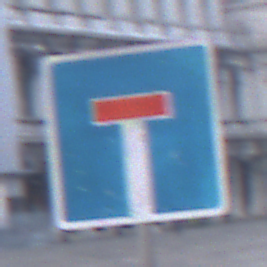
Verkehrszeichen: Sackgasse
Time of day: SunriseSunset
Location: Outdoor (Urban)
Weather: PartlyCloudy
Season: NotSpecified
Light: Natural